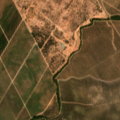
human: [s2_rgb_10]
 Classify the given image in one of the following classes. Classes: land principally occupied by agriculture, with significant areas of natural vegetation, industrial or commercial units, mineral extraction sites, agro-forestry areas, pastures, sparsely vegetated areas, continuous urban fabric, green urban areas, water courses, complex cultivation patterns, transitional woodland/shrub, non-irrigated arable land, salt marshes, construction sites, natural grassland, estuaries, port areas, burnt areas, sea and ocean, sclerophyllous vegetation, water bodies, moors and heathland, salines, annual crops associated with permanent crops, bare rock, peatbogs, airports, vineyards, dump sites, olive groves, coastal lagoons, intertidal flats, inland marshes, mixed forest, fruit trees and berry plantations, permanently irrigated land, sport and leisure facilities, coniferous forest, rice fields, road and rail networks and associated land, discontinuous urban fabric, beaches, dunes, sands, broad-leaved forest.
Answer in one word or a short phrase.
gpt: fruit trees and berry plantations, olive groves, transitional woodland/shrub